Question: Was trying to create a formula for a team scorecard.
Was trying to refer to different columns such that if an agent belongs to 'Email', and is tagged 'Qualified', he gets to receive following payout:
KRA Score of:
- - - - -
However, if Agent is from 'Voice' and is qualified, he/she receives different amount as follows:
KRA Score of:
- - - - -
Here's my sample data and corresponding payout amount same as above:

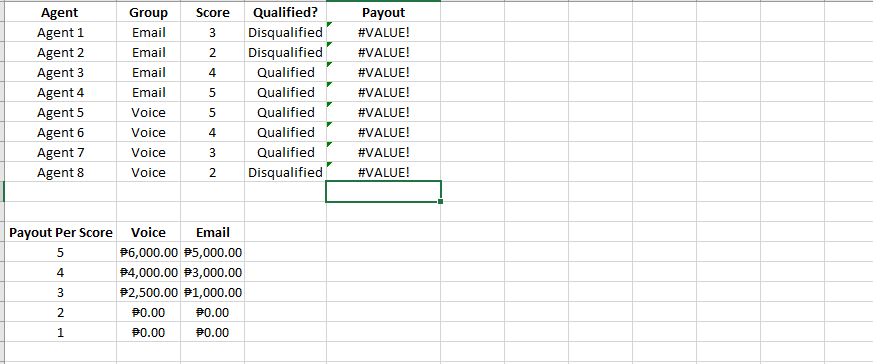
Answer: Do no, I repeat - do not use nested 'IF's - they are evil. They are difficult to write and impossible to maintain. 'VLOOKUP' is only marginally better, it's a chaotic neutral. What you should do instead is to invest some of your time into learning about array formulas, named ranges/tables and 'INDEX'/'MATCH' functions. There are many on-line tutorials, just Google them.
<URL>
'=INDEX(Payouts[#All], MATCH([@Score],Payouts[[#All],[Score]],0), MATCH([@Group],Payouts[#Headers],0))'
Just add 'IF' in front of the formula:
<URL>